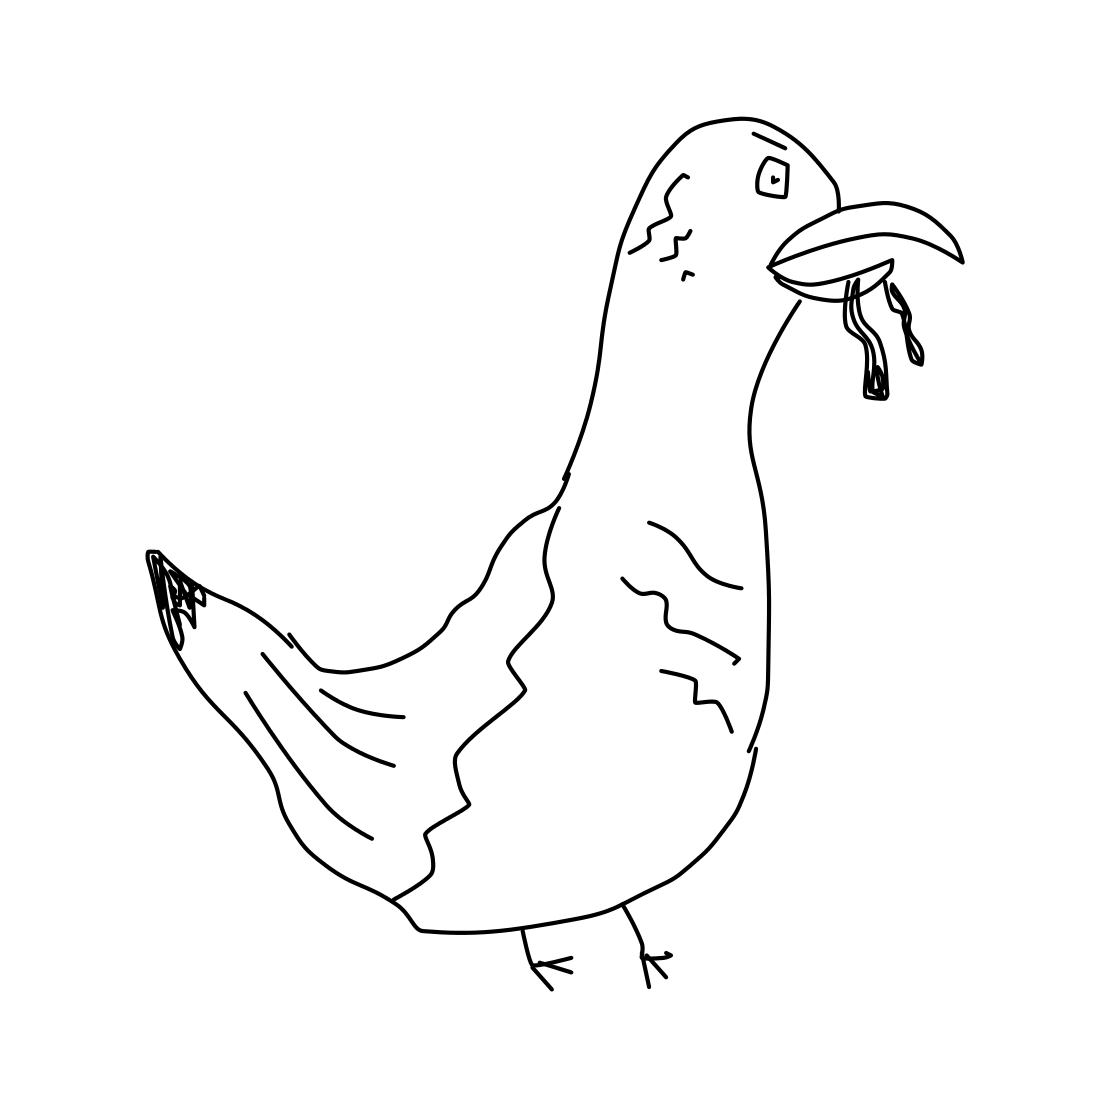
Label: seagull